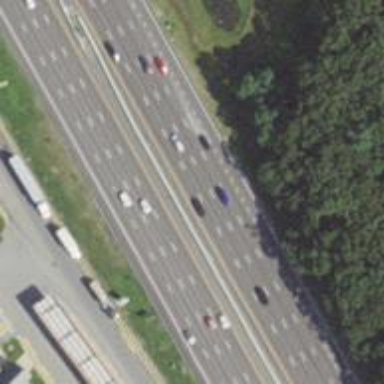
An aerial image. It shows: Asphalt motorway.